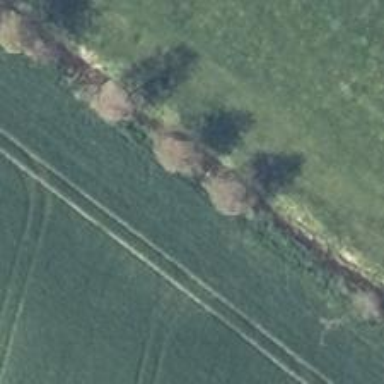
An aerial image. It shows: Row of deciduous broadleaved trees.